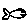
Label: fish